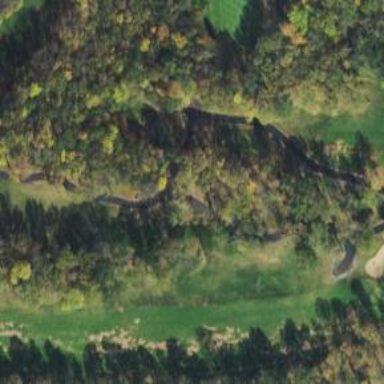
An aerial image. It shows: Footway that serves as golf path.